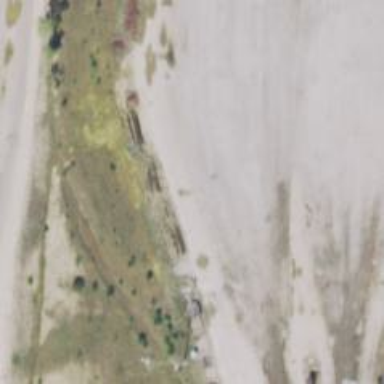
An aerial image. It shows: Abandoned railway yard.